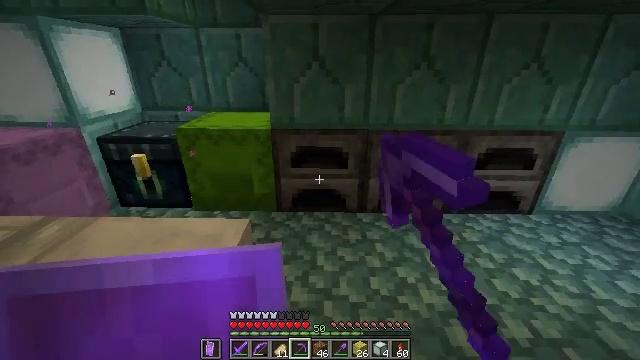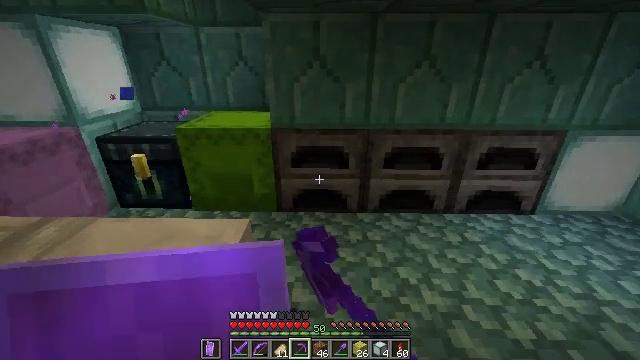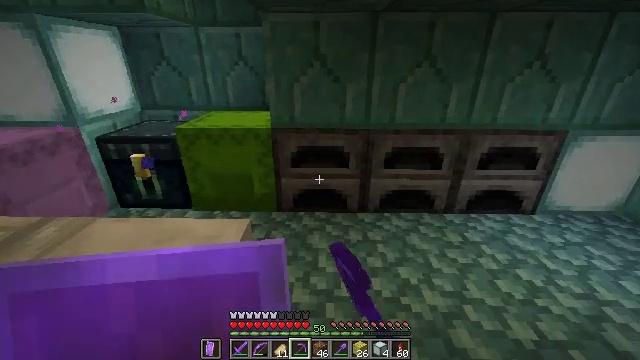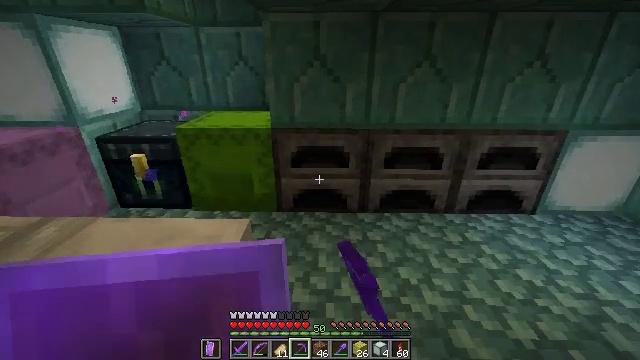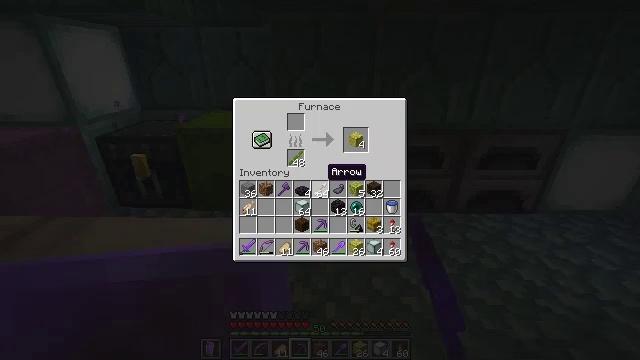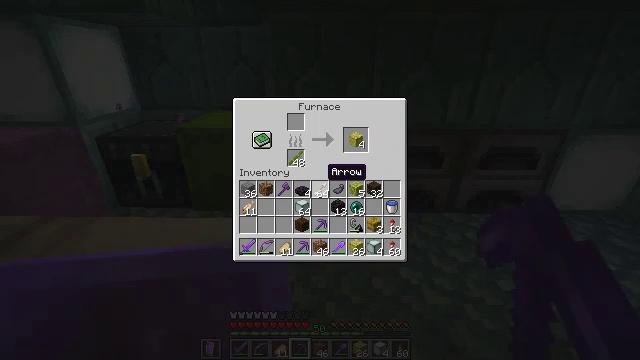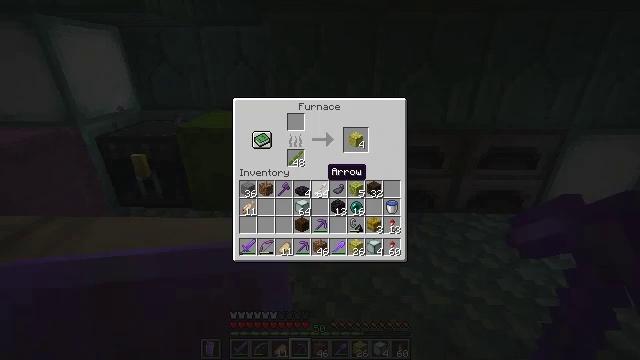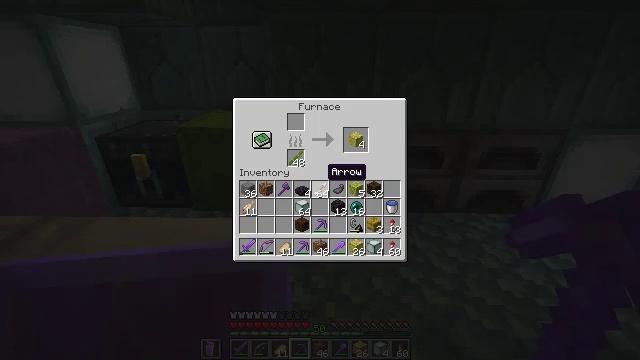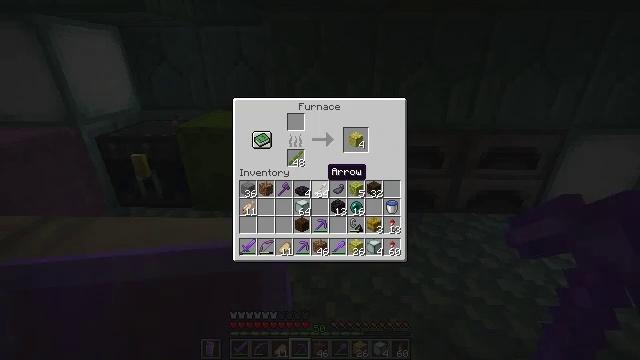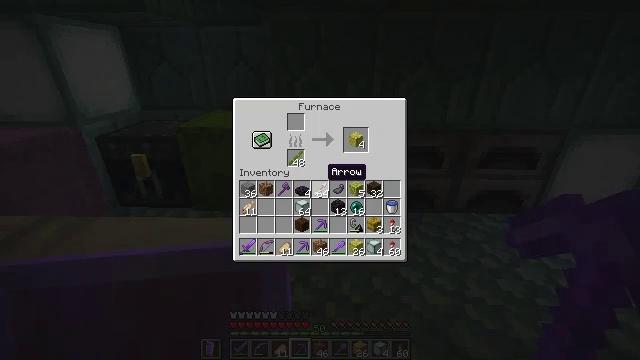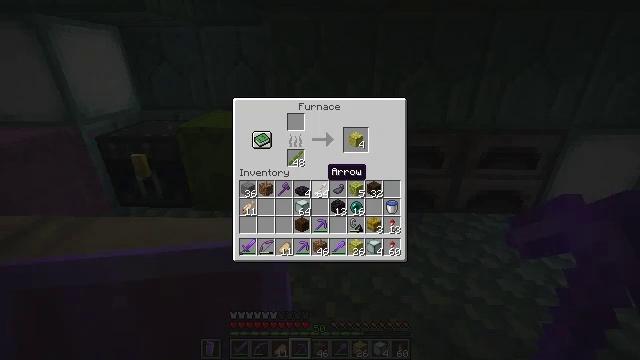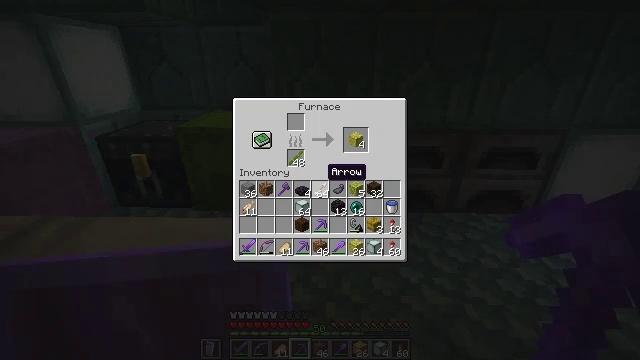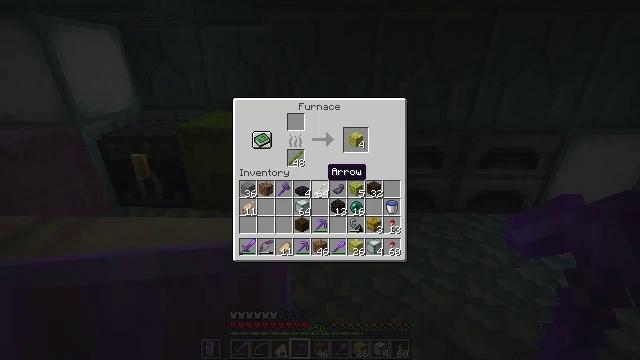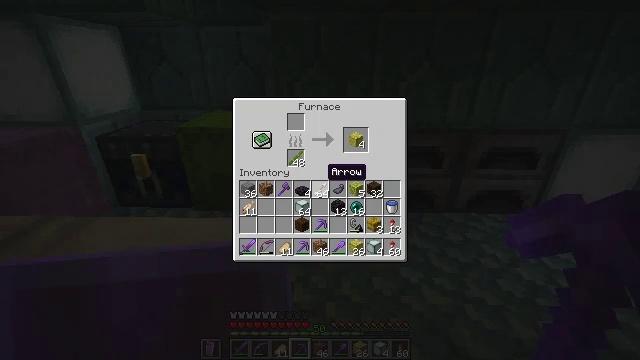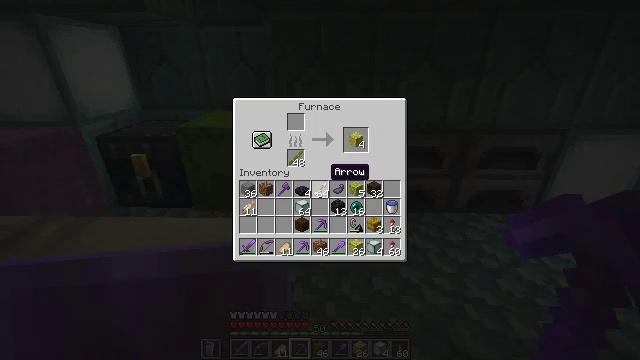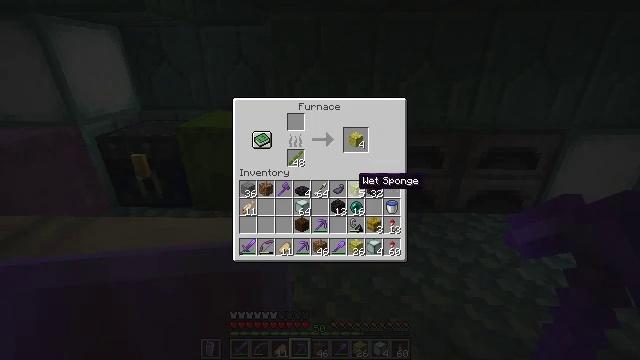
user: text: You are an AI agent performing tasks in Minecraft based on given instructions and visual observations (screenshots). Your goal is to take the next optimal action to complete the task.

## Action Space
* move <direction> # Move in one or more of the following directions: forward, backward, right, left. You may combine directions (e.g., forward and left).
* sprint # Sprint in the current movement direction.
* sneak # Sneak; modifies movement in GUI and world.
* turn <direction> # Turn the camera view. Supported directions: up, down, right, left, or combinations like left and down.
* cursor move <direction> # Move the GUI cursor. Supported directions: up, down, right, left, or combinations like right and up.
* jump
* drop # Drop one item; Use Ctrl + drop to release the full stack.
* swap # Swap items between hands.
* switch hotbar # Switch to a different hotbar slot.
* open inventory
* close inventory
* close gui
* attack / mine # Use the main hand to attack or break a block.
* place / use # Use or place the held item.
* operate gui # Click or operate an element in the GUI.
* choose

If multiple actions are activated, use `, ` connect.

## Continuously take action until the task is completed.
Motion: motion action
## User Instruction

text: craft item air
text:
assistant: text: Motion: use / place
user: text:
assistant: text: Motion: use / place
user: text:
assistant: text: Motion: no_op
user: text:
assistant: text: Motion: no_op
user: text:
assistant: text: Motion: no_op
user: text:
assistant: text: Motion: no_op
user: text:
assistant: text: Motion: no_op
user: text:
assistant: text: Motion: no_op
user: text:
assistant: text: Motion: no_op
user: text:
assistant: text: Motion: no_op
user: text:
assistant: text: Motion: no_op
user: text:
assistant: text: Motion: no_op
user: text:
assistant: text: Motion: no_op
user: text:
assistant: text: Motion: no_op
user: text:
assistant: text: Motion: turn right and down
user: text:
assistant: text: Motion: turn right
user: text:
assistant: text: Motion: turn down
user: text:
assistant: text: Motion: turn down
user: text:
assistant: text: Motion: no_op
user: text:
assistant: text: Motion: no_op
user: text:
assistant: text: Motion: no_op
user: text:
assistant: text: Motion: no_op
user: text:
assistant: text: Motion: no_op
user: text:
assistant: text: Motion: no_op
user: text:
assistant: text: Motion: no_op
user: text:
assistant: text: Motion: turn up
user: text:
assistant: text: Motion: turn up
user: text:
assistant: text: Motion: no_op
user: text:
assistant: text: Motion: no_op
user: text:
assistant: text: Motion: no_op